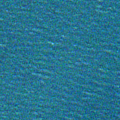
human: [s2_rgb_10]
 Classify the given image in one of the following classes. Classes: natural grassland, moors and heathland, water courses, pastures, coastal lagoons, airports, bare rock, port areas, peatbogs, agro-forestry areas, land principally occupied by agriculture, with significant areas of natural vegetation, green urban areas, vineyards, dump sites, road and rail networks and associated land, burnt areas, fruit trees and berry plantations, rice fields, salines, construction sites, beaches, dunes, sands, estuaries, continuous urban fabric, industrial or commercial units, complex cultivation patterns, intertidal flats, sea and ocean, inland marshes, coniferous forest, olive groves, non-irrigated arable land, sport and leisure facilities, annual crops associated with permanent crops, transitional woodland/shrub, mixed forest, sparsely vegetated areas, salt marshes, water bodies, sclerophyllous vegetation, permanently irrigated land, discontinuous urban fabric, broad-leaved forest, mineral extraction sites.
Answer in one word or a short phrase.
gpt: sea and ocean